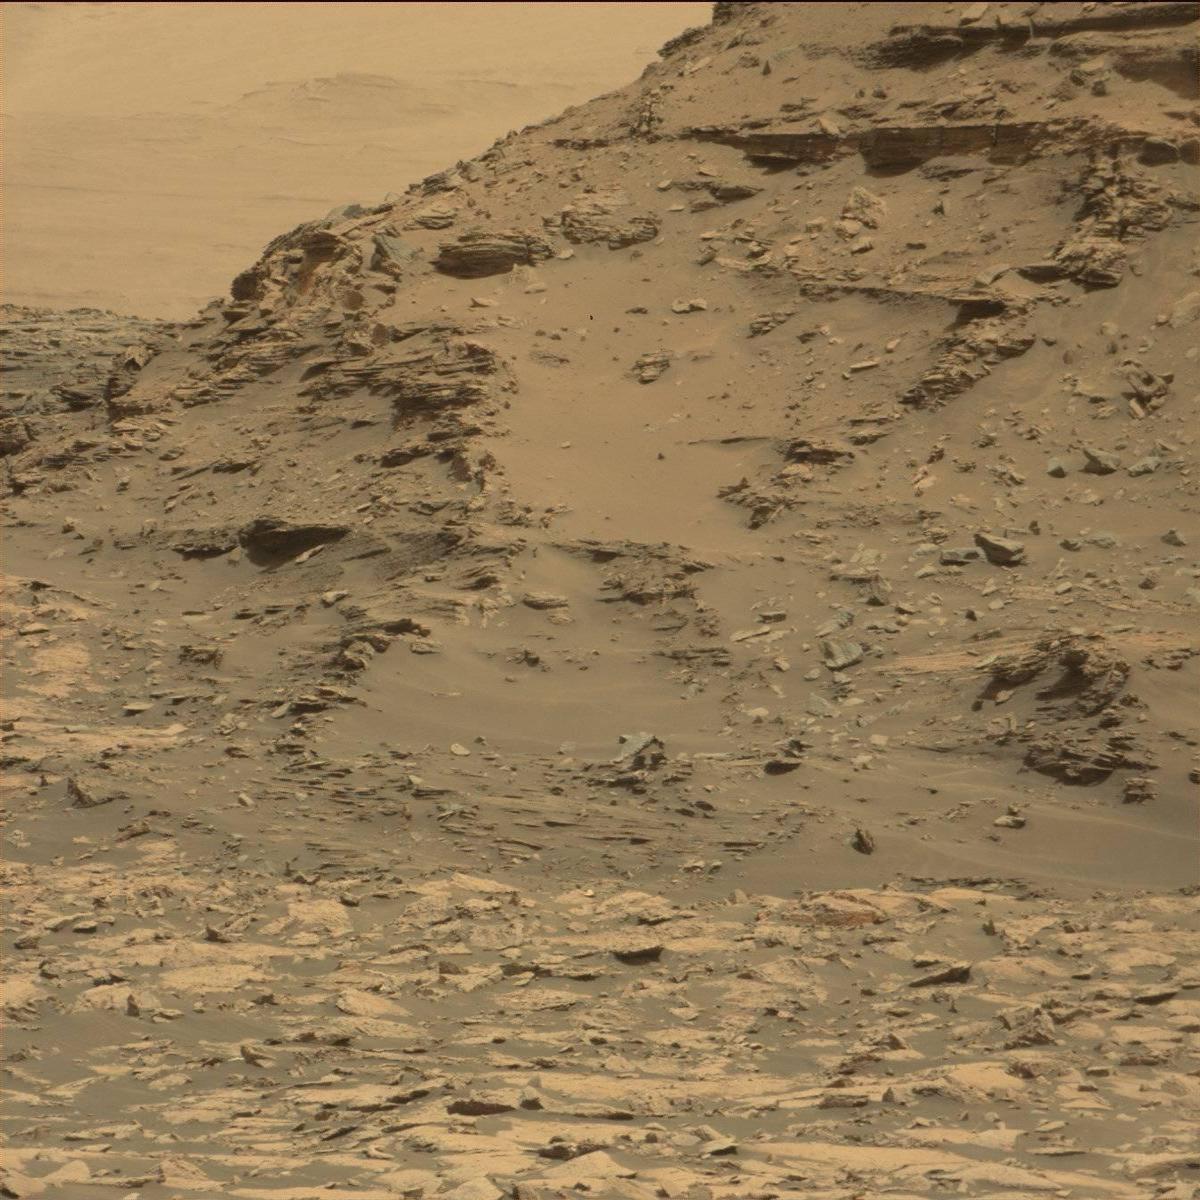
Terrain classes present: Bedrock, Ridge, Sand / Soil